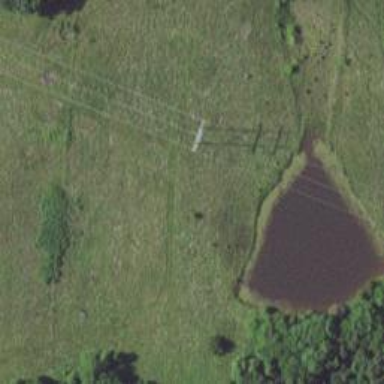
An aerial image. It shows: H-frame power tower with distinctive design.